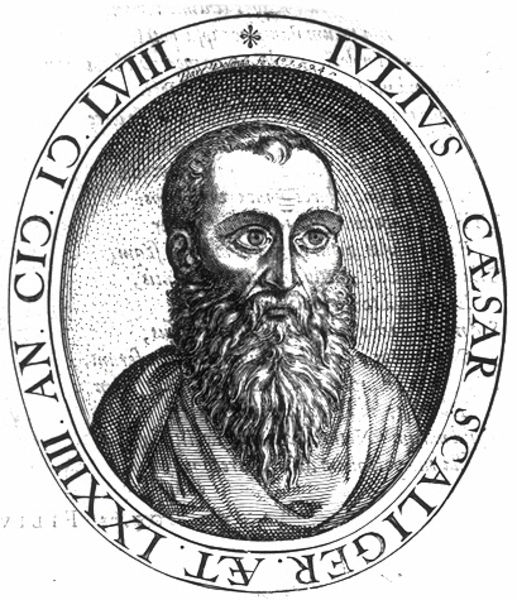
Titel: Bildnis des Julius Caesar Scaliger
Künstler: Bartolomeus Willemszoon Dolendo
Institution: (Seriendruck)
Schlagwörter: kopf, mann, schatten, umhang, weiß, frisur, grau, haar, licht, mund, nase, ohr, schwarz, stirn, blick, bart, augen, gesicht, mensch, rahmen, vollbart, bild, bildnis, herr, portrait, porträt, auge, gewand, haare, mantel, frontal, lippen, locke, ohren, kreis, oval, holzschnitt, schrift, wangen, perspektive, grafik, graphik, linien, kaiser, white, black, hair, robe, inschrift, barbe, brauen, pupillen, print, name, medaillon, druck, schwarz weiss, schraffur, radierung, stich, lithografie, text, augenhöhlen, schielen, rom, wangenknochen, halbprofil, oberteil, man, eyes, siegel, kupferstich, black and white, gravure, dots, etching, beard, old man, letters, münze, toga, profil, renaissance, latein, inscription, caesar, umschrift, engraving, circle, eye, lines, coin, antiquité, julius, visage, jahreszahlen, vignette, eyebrows, römische ziffern, einäugig, relief, rome, forehead, cross hatching, forhead, latin, roman numerals, middle ages, words, empereur, julius caesar, numbers, an, césar, gaulois, cléopatre, bart mann, somber, large eyes, ovoid, ceasar, portrait cesar, large beard, scaliger, lxxiii, ohren+, ei, krafen, falten, falte, kragen, nise, lviii, ivlivs, letzers